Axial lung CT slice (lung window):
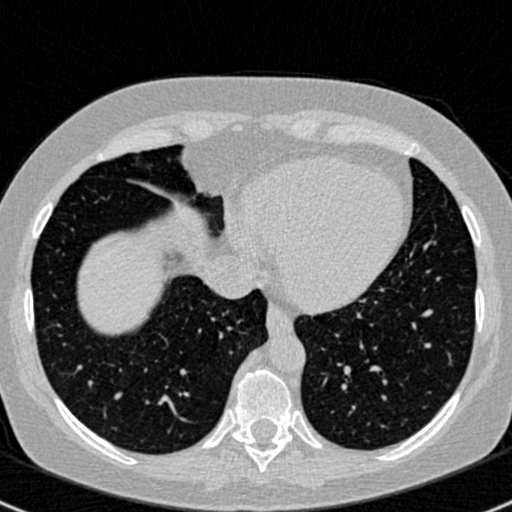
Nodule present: no